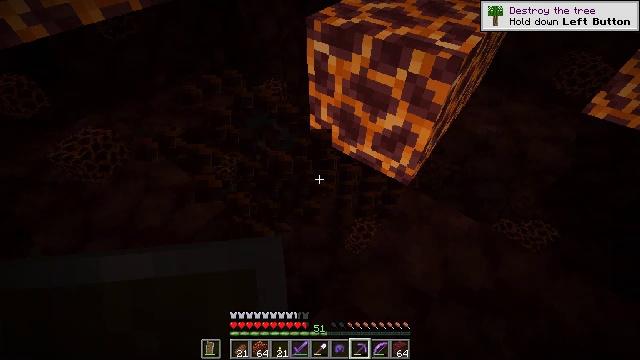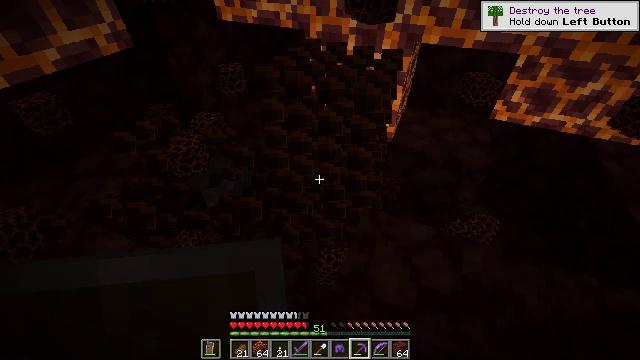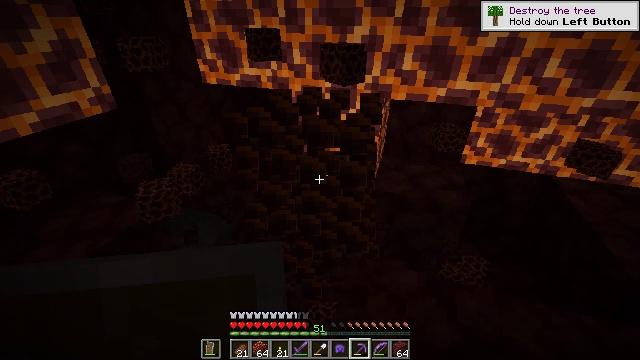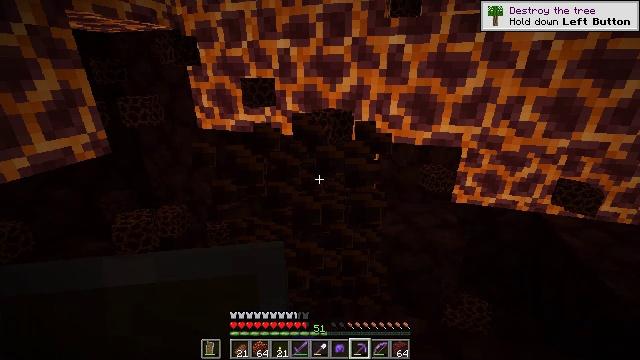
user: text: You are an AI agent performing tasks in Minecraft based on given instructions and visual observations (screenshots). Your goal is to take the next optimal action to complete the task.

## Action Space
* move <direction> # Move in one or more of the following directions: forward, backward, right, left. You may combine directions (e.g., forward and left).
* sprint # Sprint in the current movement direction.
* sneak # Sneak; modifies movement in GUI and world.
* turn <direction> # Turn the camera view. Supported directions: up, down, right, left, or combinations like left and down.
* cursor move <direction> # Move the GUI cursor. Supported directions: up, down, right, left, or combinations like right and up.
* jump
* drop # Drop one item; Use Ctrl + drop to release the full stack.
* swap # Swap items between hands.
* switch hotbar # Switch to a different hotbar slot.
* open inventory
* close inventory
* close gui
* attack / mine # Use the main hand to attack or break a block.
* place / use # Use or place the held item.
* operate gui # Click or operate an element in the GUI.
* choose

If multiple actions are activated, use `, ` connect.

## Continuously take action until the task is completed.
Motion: motion action
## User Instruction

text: Dig up netherrack with a pickaxe.
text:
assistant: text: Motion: turn right and up, attack / mine
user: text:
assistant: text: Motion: turn right and up, attack / mine
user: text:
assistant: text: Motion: turn right and up, attack / mine
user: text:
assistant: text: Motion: attack / mine